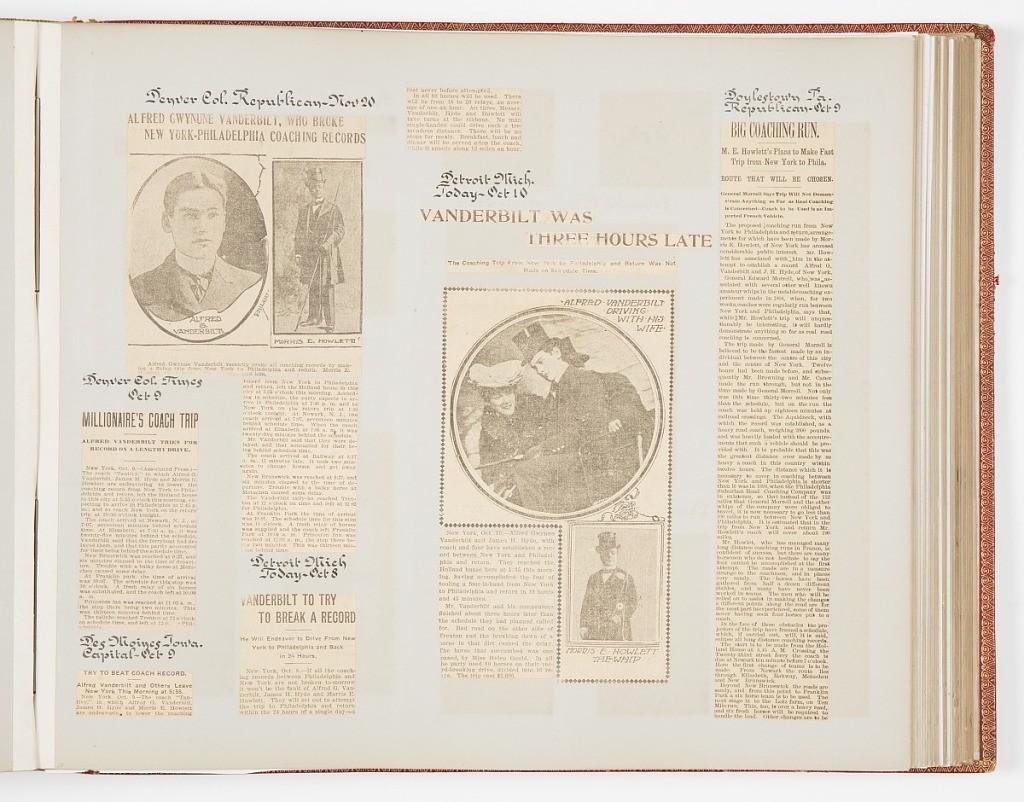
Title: Commemorative Scrapbook Documenting the 1901 Record Breaking Coach Race from New York City to Philadelphia and Back Again
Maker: James Hazen Hyde, American, 1876 - 1959
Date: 1901
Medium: Newspaper and magazine clippings mounted on heavy wove paper, annotated in pen and ink, bound in red leather with gilded lettering
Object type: Album Page
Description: Album of newspaper clippings describing the coach trip from New York to Philadelphia and return. The drivers were James H. Hyde and Alfred Vanderbilt.